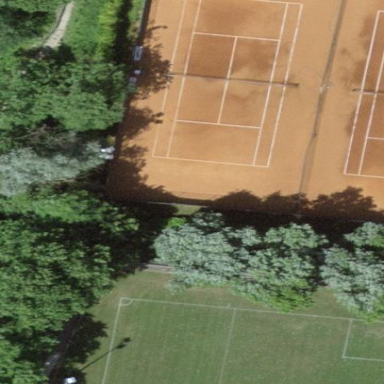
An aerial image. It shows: Tennis court in leisure pitch.